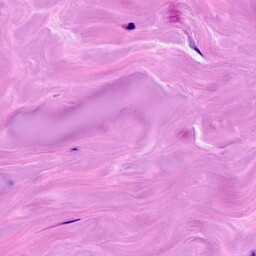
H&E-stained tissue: Breast